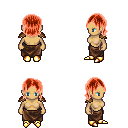
a pixel art fantasy rpg character, female body template, human, tanned skin, leather shoulder armor, robe skirt, red long bangs hairstyle, gold boots, four views (front, back, left, right), 2x2 character sprite sheet, small pixel art, hard edges, no anti-aliasing